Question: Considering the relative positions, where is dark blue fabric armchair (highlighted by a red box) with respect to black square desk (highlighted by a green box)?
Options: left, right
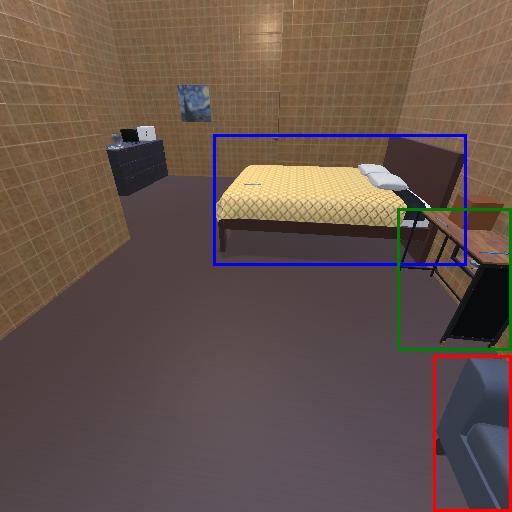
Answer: left